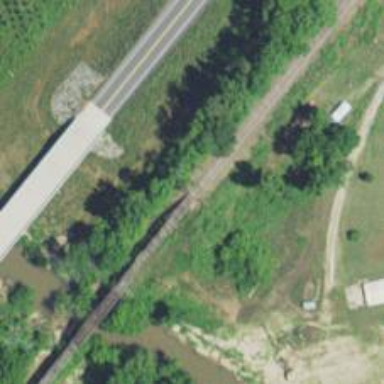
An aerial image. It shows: Disused railway line on trestle bridge.